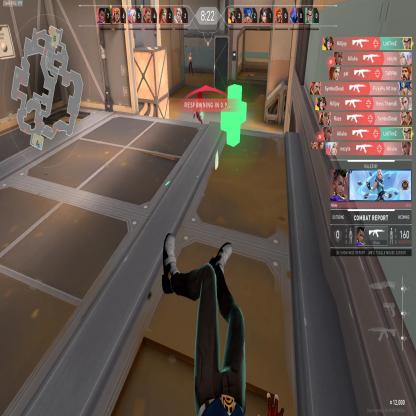
Label: enemy